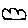
Label: cloud